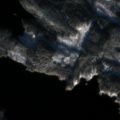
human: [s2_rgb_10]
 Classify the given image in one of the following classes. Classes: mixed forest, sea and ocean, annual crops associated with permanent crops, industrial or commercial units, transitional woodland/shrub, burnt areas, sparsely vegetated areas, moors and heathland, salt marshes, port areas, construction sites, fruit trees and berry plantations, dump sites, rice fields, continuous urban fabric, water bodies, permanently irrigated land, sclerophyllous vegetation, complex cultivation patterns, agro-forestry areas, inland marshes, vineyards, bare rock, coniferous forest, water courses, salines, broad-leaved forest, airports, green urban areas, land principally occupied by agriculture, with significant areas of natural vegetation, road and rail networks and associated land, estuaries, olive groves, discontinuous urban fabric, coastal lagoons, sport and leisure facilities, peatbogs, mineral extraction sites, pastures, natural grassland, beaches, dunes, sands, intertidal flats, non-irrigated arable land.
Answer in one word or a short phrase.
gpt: coniferous forest, mixed forest, transitional woodland/shrub, water bodies